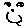
Label: smiley face